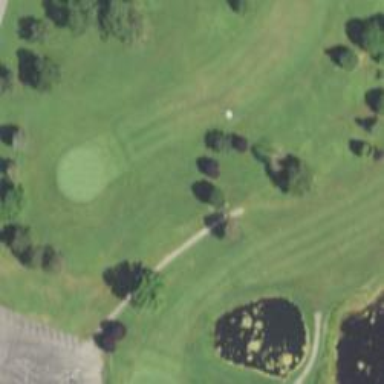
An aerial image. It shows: Path for both road and golf.